八年级 · 代数
5 个人围成一个圆圈做游戏, 游戏的规则是: 每个人心里都想好一个实数, 并把自己想好的数如实地告诉他相邻的两个人, 然后每个人将他相邻的两个人告诉他的数的平均数报出来, 若报出来的数如图所示, 则报 4 的人心里想的数是

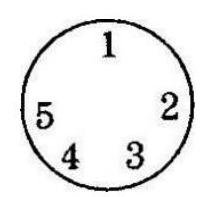
答案: 9
解析: 设报 4 的人心想的数是 $x$, 报 1 的人心想的数是 $10-x$, 报 3 的人心想的数是 $x-6$, 报 5 的人心想的数是 $14-x$, 报 2 的人心想的数是 $x-12$,

所以有 $x-12+x=2 \times 3$,

解得 $x=9$.

故答案为 9 .